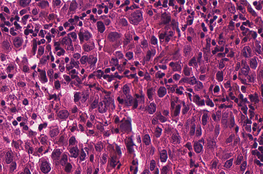
Tumor epithelial tissue: yes
Tumor-associated stroma tissue: yes
Normal tissue: no